Question: I'm pretty sure there's some quick and easy error in this code but somehow I've spent the last 2 hours with this and couldn't solve it.
'App.config':
'''
<configuration>
<connectionStrings>
<add name="BO"
connectionString="Data Source=MyServer;Initial Catalog=BO;User ID=WebUser;Password=MyPasswd"
providerName="System.Data.SqlClient" />
</connectionStrings>
</configuration>
'''
'Class.cs':
'''
string connectionString = getNewConnection();
using (SqlConnection conn = new SqlConnection(connectionString)) { code }
'''
Method.
'''
public static string getNewConnection()
{
return ConfigurationManager.ConnectionStrings["BO"].ConnectionString;
}
'''
Error:
> Object reference not set to an instance of an object
on the line :
'''
return ConfigurationManager.ConnectionStrings["BO"].ConnectionString;
'''
EDIT:

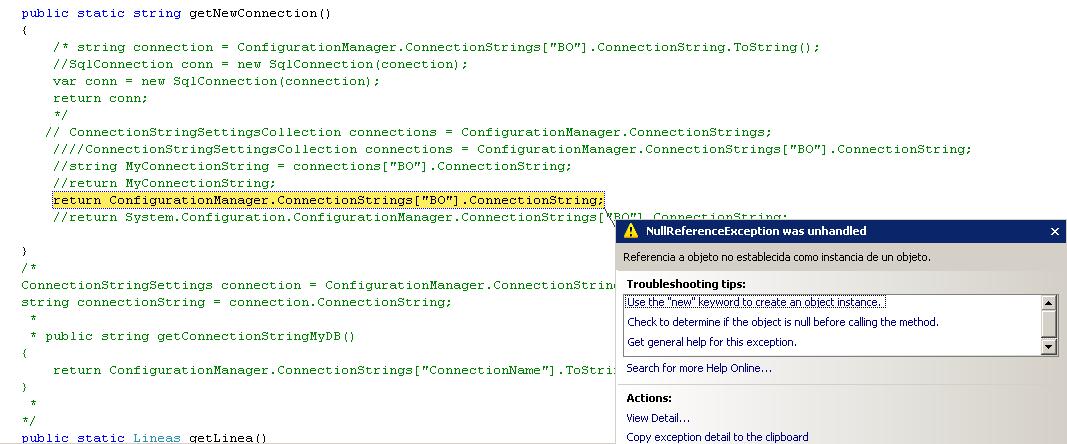
Answer: It should be:
'''
ConfigurationManager.ConnectionStrings["BO"].ConnectionString;
'''
You will need the corresponding libraries as well if you don't have them yet, as mentioned in the below answers I think its System.Configuration
'''
public static string getNewConnection()
{
return ConfigurationManager.ConnectionStrings["BO"].ConnectionString;
}
'''